Field crop: tomato
Growth stage: 1
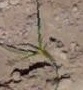
Species: cyperus